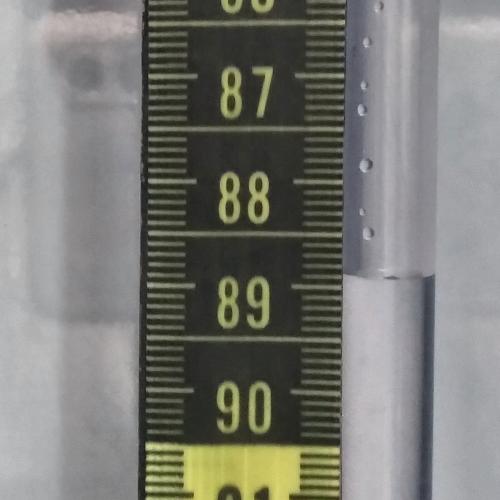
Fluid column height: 88.9 cm